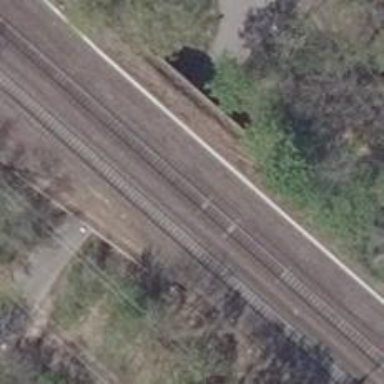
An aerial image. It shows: Railway with electrified contact lines running on embankment.